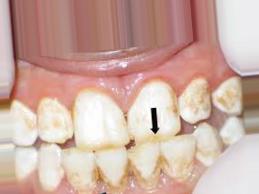
Condition: Tooth Discoloration